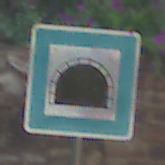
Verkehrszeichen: Tunnel
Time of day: MorningAfternoon
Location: Outdoor (Urban)
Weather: PartlyCloudy
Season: NotSpecified
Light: Natural